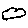
Label: cloud